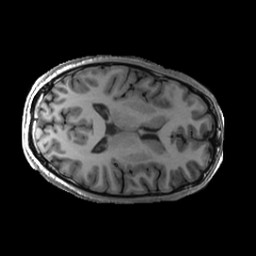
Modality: T1w
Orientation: axial
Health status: ill
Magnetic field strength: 3 T